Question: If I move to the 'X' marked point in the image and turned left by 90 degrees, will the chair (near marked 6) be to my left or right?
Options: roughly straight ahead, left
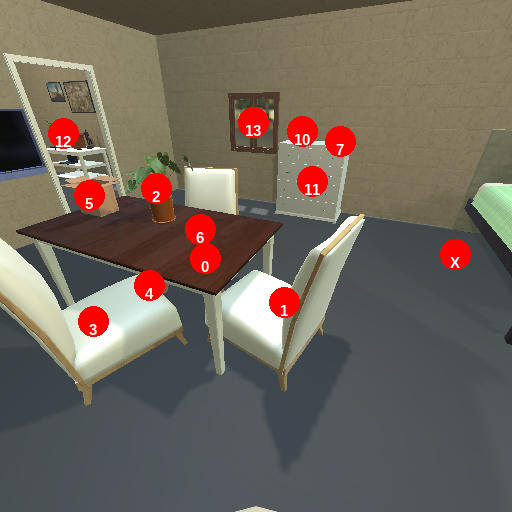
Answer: roughly straight ahead